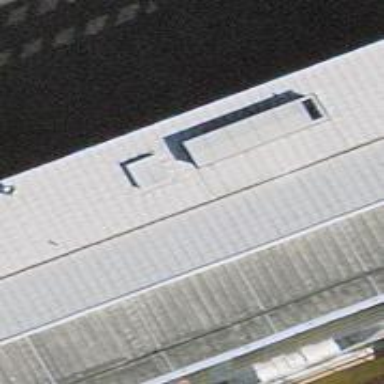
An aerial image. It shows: Car shop.